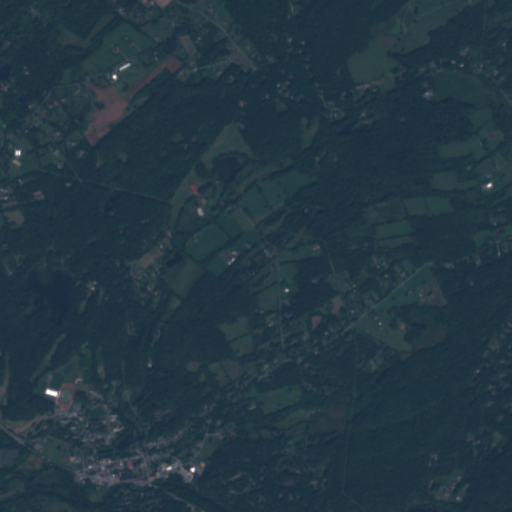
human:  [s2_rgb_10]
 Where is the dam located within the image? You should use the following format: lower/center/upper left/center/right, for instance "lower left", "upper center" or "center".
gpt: The dam is located in the upper center of the image.
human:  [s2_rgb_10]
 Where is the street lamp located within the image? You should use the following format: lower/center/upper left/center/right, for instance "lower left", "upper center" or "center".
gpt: The street lamp is located in the lower left of the image.
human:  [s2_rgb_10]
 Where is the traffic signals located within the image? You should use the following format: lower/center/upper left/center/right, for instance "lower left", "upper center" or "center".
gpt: The traffic signals is located in the lower left of the image.
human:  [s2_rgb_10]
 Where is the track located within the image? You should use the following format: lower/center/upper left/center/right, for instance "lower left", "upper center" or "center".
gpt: There is no track in the image.